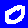
Digit: 0